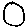
Label: circle